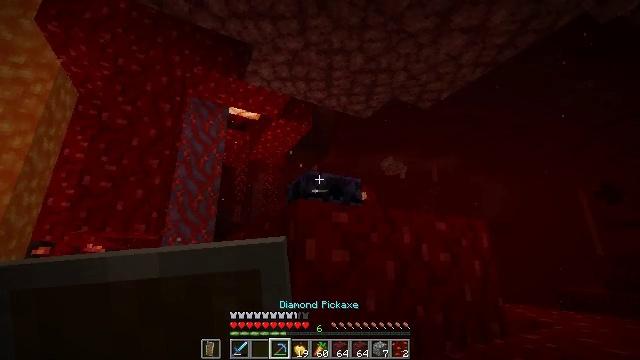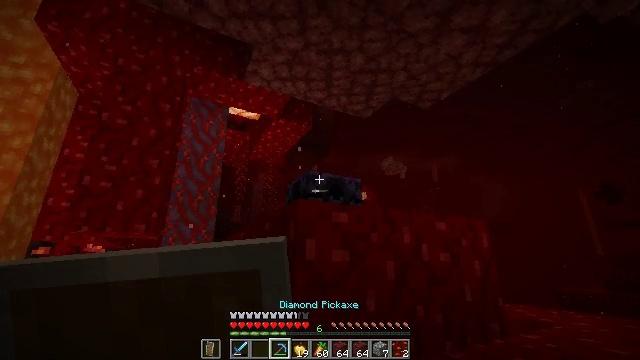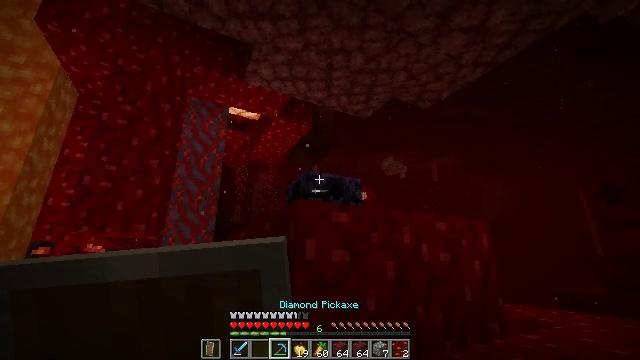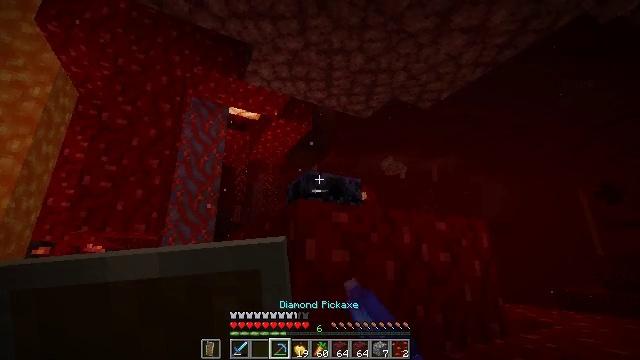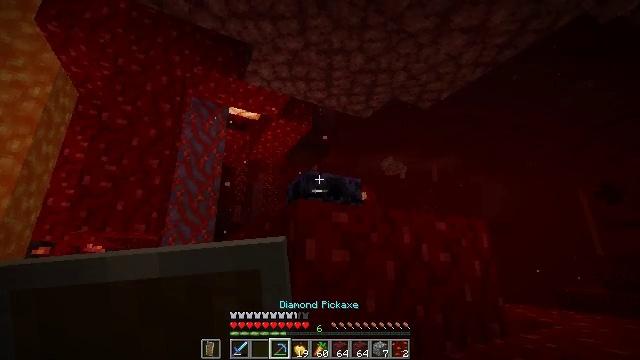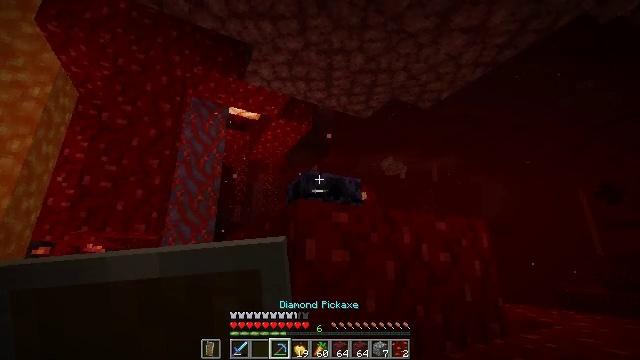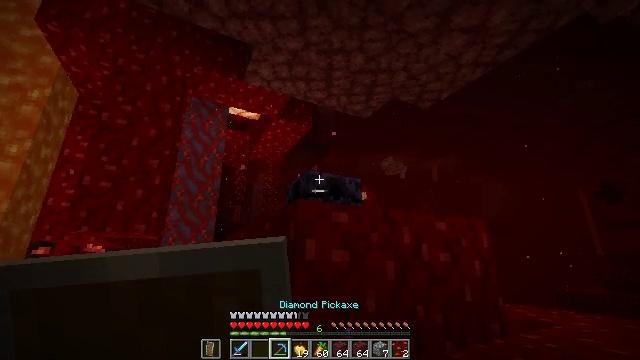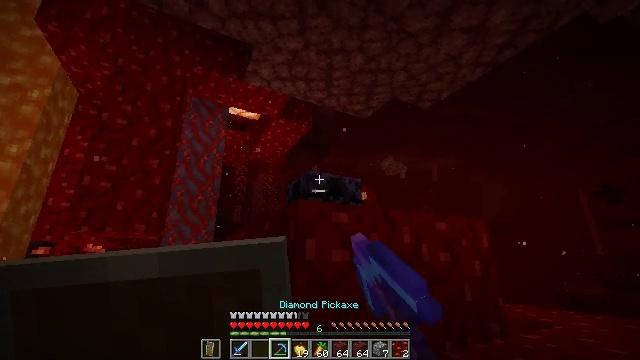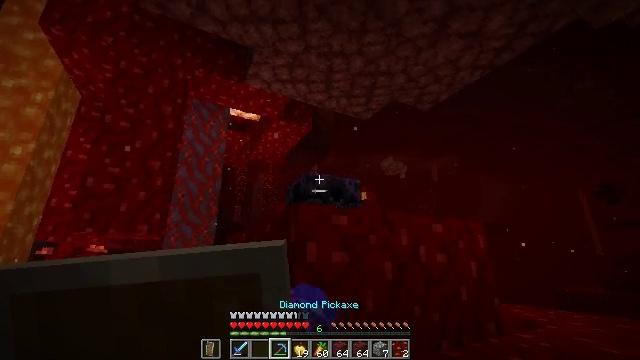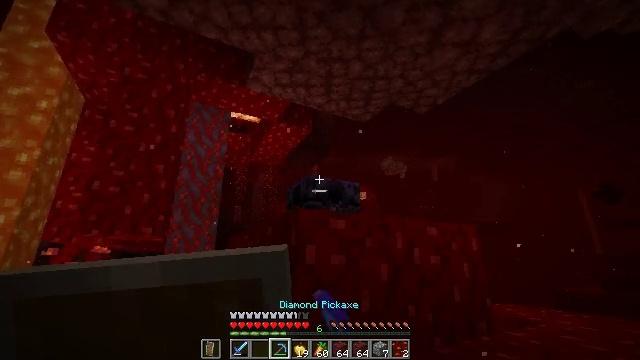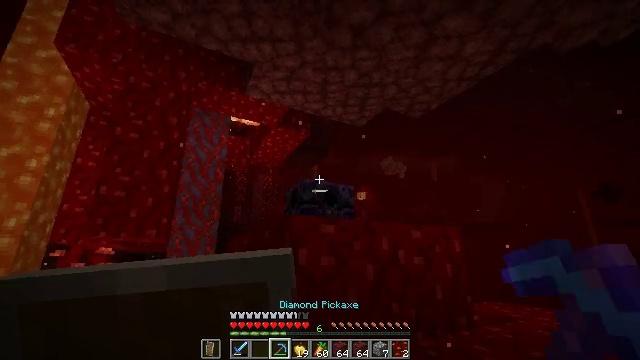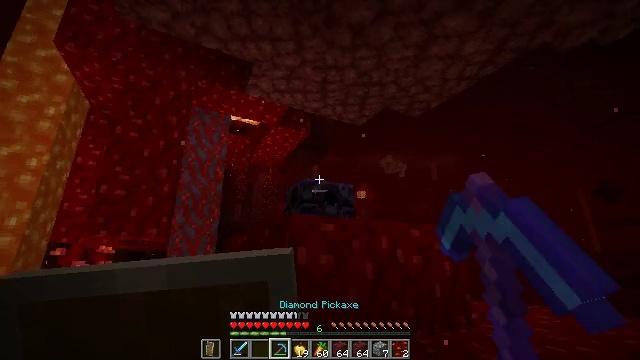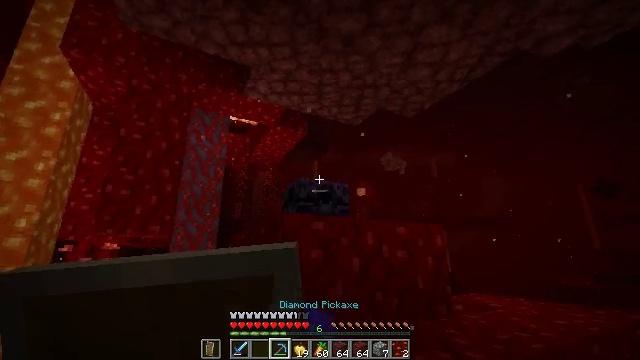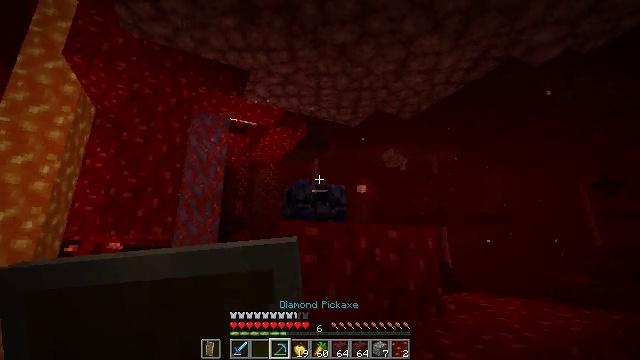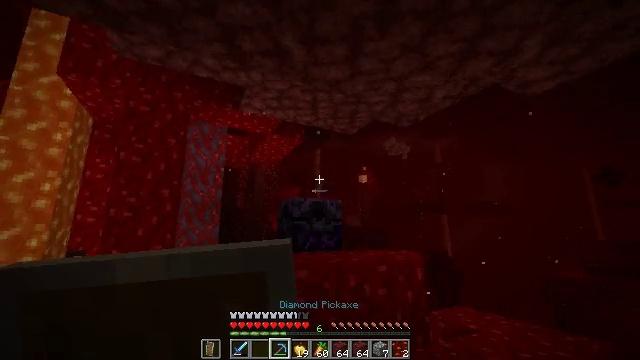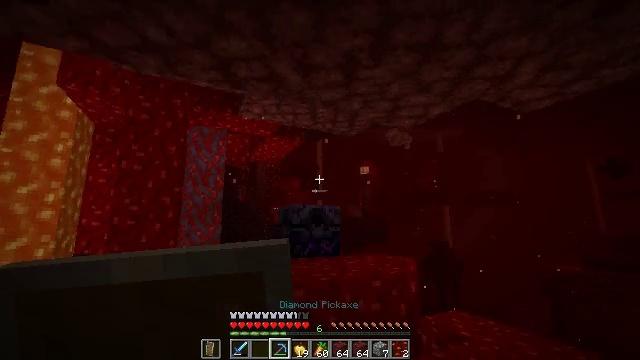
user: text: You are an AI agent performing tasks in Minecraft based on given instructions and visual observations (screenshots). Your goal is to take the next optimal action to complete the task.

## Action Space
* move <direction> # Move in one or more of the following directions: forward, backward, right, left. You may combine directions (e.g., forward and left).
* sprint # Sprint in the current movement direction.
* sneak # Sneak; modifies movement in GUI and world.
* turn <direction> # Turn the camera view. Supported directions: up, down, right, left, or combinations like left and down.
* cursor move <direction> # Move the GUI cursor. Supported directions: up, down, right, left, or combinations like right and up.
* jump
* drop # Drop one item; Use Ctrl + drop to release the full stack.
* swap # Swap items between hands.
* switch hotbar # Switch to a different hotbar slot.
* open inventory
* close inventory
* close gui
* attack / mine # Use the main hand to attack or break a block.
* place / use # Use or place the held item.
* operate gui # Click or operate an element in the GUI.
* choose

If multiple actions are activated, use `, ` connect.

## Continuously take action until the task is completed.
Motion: motion action
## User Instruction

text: Dismantle the respawn anchor.
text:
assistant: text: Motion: attack / mine
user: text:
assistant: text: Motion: attack / mine
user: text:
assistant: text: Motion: attack / mine
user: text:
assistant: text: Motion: attack / mine
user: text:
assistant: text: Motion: attack / mine
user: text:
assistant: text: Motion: attack / mine
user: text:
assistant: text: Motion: attack / mine
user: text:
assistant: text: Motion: move back, attack / mine
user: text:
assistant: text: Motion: move back, attack / mine
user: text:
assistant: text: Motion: move back, attack / mine
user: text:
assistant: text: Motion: move back, attack / mine
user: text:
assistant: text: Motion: move back, attack / mine
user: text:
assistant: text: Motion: move back, attack / mine, jump
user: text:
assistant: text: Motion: move back, turn down, attack / mine, jump
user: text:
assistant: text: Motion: move back, turn down, attack / mine, jump
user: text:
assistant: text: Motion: move back, turn down, jump
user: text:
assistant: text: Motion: move back, jump
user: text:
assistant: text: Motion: move back, turn down
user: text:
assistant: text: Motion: move back, turn right and down
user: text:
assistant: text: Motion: move back, sneak, turn down
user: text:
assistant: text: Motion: move back, sneak
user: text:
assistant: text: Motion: move back, sneak
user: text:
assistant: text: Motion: move back and move left, sneak, turn up
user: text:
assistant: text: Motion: move back and move left, sneak
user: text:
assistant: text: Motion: move left, sneak
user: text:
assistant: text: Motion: move left, sneak
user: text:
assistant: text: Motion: sneak
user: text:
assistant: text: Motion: sneak
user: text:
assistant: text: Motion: move forward, sneak
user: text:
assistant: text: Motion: move forward, sneak